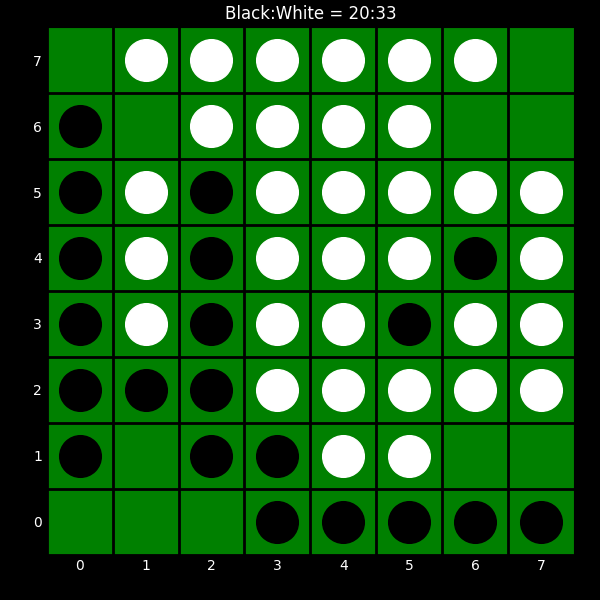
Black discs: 20
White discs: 33